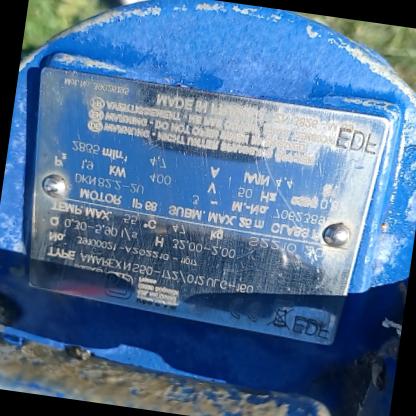
Klasa: tabliczka-znamionowa